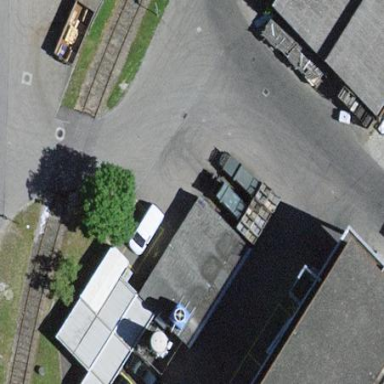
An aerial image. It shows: Garage.